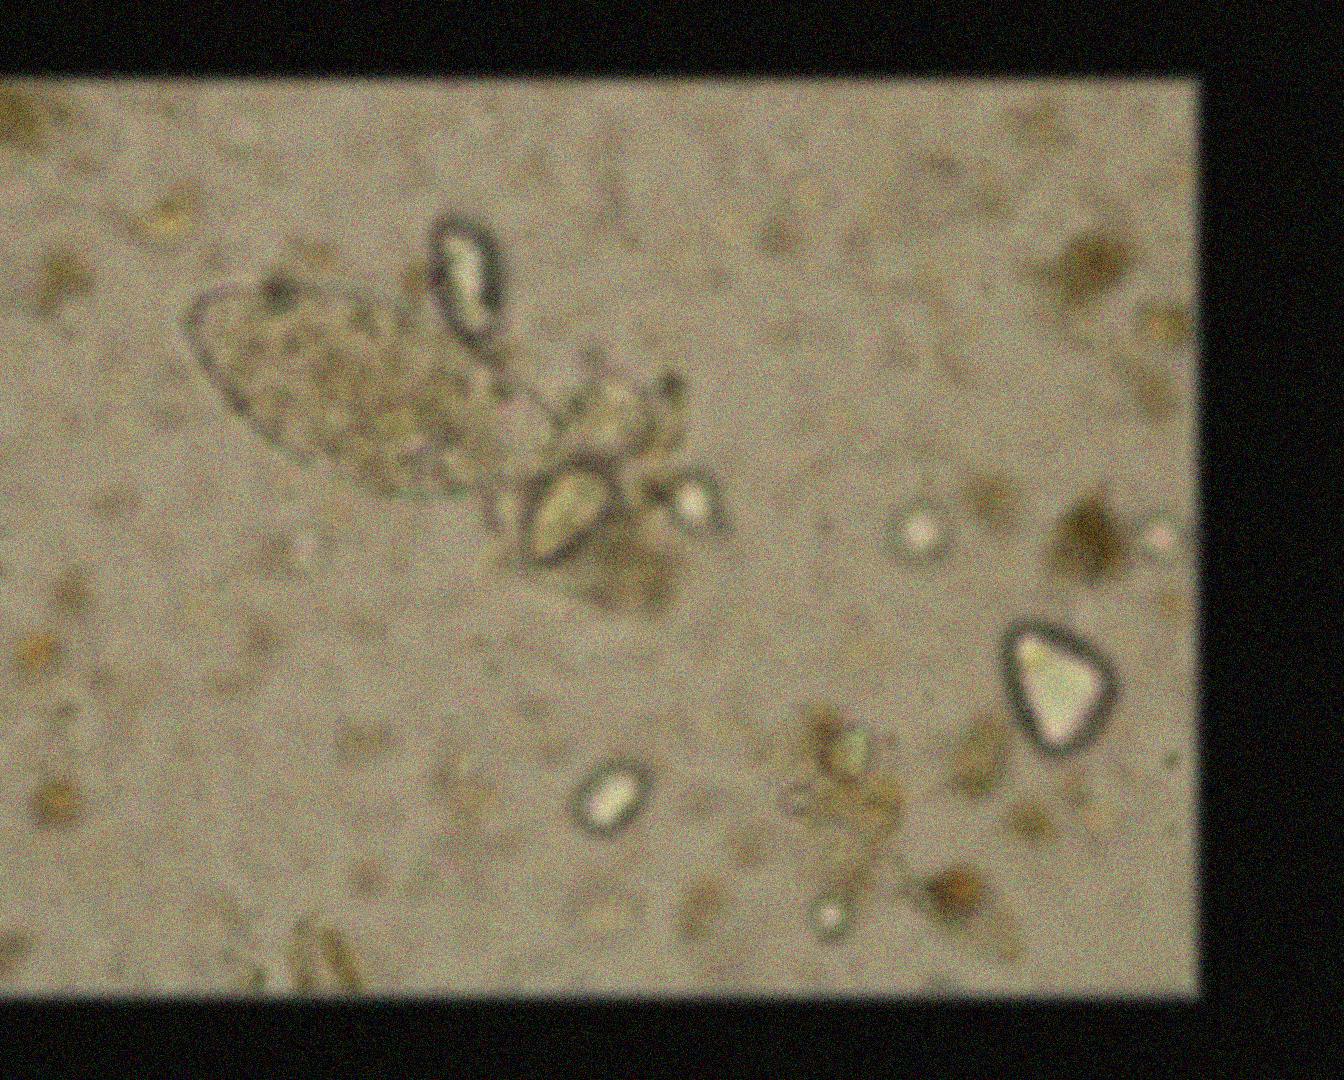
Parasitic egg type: Fasciolopsis buski